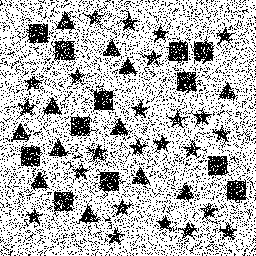
Squares: 12
Triangles: 12
Stars: 24
Total shapes: 48